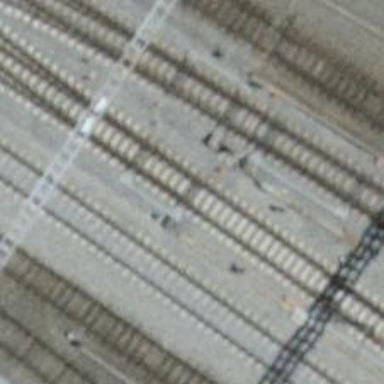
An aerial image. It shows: Railway switch.